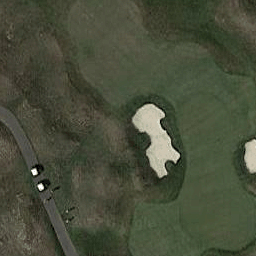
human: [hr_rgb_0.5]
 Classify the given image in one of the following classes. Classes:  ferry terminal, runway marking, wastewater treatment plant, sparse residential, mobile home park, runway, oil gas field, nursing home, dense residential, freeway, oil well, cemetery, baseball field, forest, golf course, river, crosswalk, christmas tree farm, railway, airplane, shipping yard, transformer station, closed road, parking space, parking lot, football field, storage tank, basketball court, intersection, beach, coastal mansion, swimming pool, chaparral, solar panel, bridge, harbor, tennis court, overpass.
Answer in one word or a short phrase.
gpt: golf course